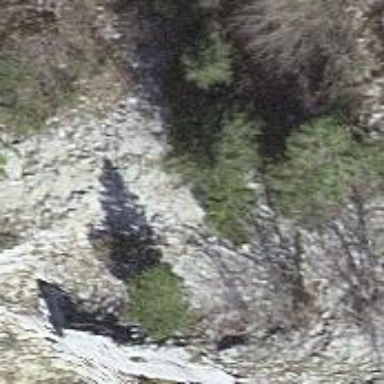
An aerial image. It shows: Cliff in nature.